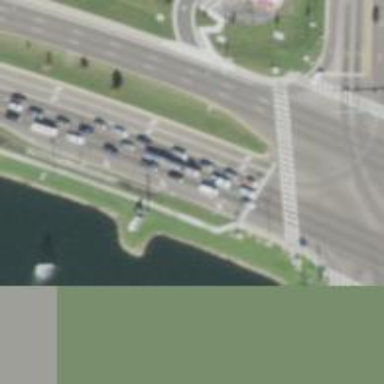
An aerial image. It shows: Primary highway with separate asphalt sidewalks.